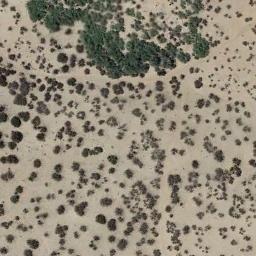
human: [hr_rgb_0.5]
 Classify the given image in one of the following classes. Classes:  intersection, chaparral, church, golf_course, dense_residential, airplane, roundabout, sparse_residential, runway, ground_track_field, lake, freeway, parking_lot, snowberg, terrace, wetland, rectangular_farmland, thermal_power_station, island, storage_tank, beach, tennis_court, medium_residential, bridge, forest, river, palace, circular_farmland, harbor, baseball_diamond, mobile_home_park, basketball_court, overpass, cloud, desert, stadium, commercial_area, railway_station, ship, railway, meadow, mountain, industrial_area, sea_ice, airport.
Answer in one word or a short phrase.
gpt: chaparral